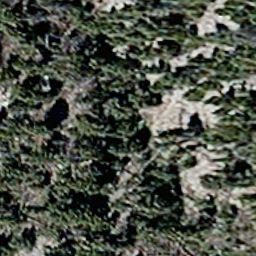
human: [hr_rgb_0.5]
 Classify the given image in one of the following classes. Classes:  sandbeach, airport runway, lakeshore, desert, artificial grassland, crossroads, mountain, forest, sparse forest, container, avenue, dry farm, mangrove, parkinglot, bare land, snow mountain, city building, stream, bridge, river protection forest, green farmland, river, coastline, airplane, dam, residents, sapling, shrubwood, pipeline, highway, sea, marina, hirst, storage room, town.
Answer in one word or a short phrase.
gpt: sparse forest